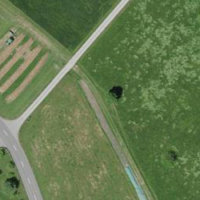
EUNIS habitat code: 24
Species observed at this site:
Tachybaptus ruficollis
Certhia brachydactyla
Corvus corone
Podiceps cristatus
Cyanistes caeruleus
Fulica atra
Anas platyrhynchos
Sturnus vulgaris
Botaurus stellaris
Streptopelia decaocto
Aythya fuligula
Passer domesticus
Fringilla coelebs
Aegithalos caudatus
Buteo buteo
Coloeus monedula
Passer montanus
Turdus merula
Chroicocephalus ridibundus
Columba palumbus
Carduelis carduelis
Gallinula chloropus
Ardea alba
Parus major
Erithacus rubecula
Milvus milvus
Pica pica
Columba livia